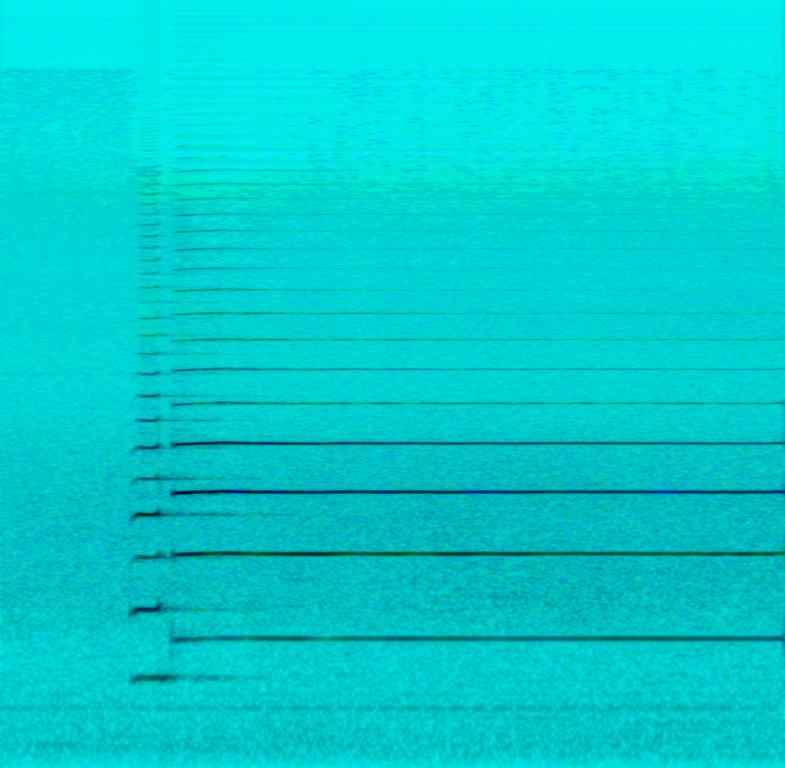
The song is an instrumental. The tempo is medium with a horn player playing a traditional animal horn in a single long note which fades out. The song is poignant and emotional. The audio quality is poor.